Question: > Why my JSON response is getting prepended with
This the JSON response from Firebug:
'''
{}
&&
{
"data": [{
"activationTime": "1969-12-31T19:00:00.<PHONE>",
"description": "Set permanent alert filter ",
"expirationTime": "1969-12-31T19:00:00.<PHONE>",
"hosts": "asdfrd",
"lastMatchedTime": "2012-09-08T10:34:27.<PHONE>",
"matchStrings": "psl[0-9]",
"matchedTodayCount": "0",
"nameValuePairs": "",
"objectId": "212121",
"state": "PERMANENT",
"useRegEx": "true",
"userName": "z111111z"
}]
}
'''
Here is the screenshot of eclipse debugging of the return statement:

My controller java code:
'''
import net.sf.json.JSONArray;
import net.sf.json.JSONObject;
@RequestMapping("/getFilters/{serverName}/")
public JSONObject getFilters(@PathVariable String serverName, HttpServletRequest request) {
JSONObject json = new JSONObject();
List<FilterJSONVO> filteredAlerts = alertFilterService.getAlertFilters(serverName, "");
JSONArray jsonArray = new JSONArray();
jsonArray.addAll(filteredAlerts);
json.put("data", jsonArray);
return json;
}
'''
Jquery Call:
'''
$(document).ready(function() {
$('#alertfilters').dataTable( {
"sAjaxSource" : 'getFilters/${sessionScope.monitorServerName}/',
"columns": [
{ "data": "userName" },
{ "data": "expirationTime" },
{ "data": "lastMatchedTime" },
{ "data": "state" },
{ "data": "matchedTodayCount" },
{ "data": "useRegEx" }
]
} );
} );
'''
I am using <URL> with ajax to display Table in my jsp.
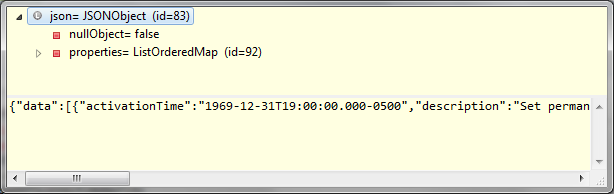
Answer: Fix to this would be to use @ResponseBody annotation over the method.
(org.springframework.web.bind.annotation.ResponseBody)
Also Add
@RequestMapping("/getFilters/{serverName}/", produces = "application/json; charset=utf-8")